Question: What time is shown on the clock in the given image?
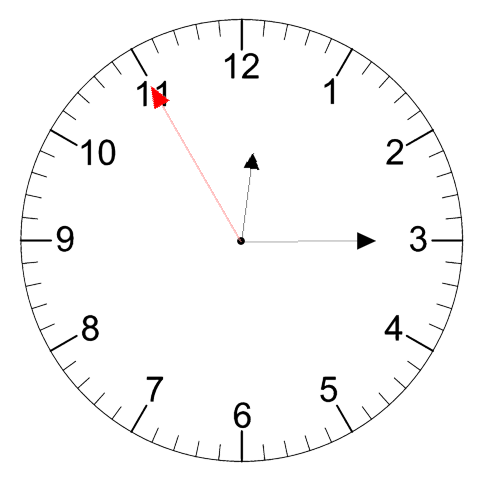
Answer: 12:14:55